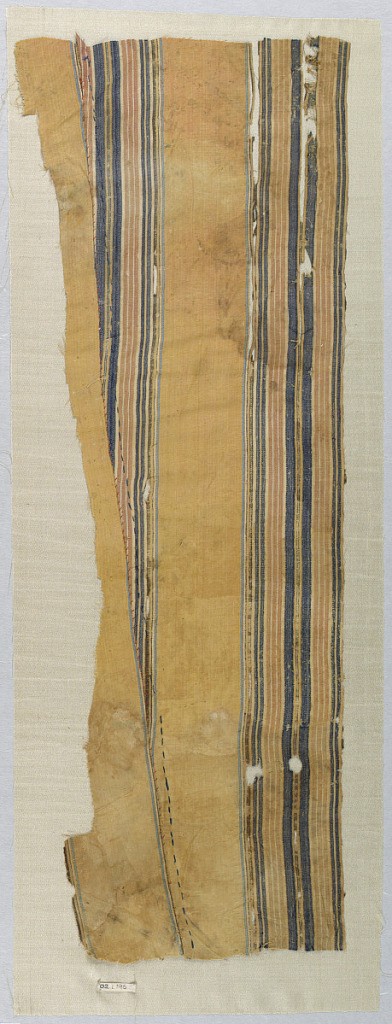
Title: Fragment
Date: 13th century
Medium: linen, silk Technique: plain weave
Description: Striped in two blues, white and cream.